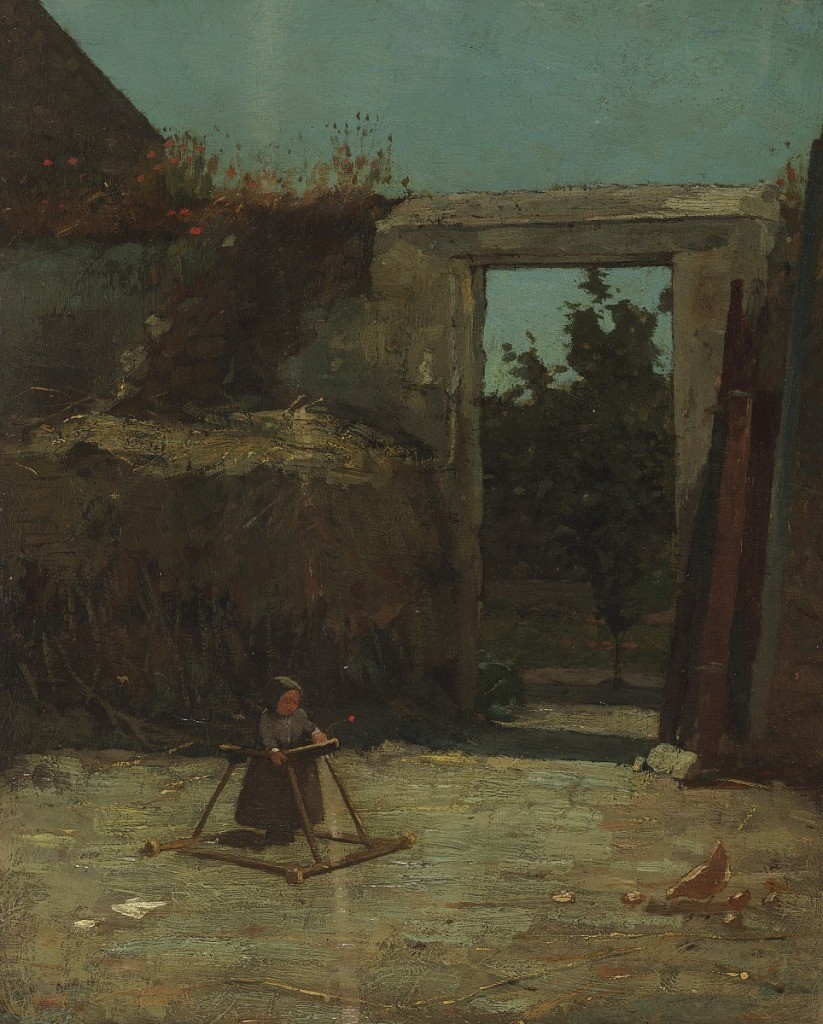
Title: French Farmyard
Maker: Winslow Homer, American, 1836–1910
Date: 1867
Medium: Brush and oil paint on wood panel
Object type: Painting
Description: Vertical view of a stone wall with gate through which trees are seen.  In foreground, haystack, hen and chicks, and baby in a frame mounted on wheels.